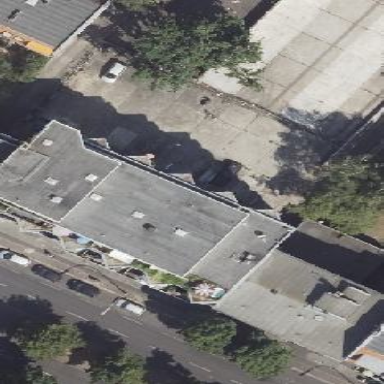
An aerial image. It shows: Part of building.